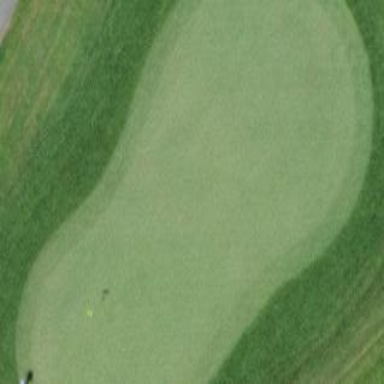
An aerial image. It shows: Golf green.